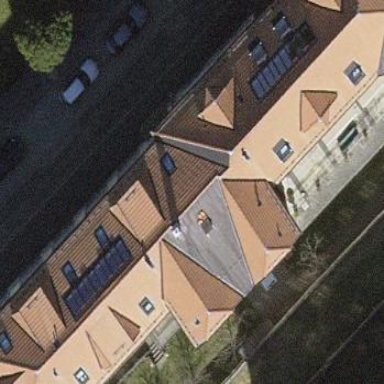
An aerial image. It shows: Hipped roof apartment building.